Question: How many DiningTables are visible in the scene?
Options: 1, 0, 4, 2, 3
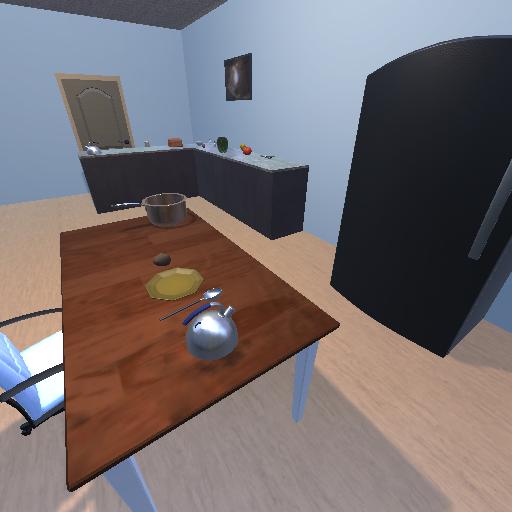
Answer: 1